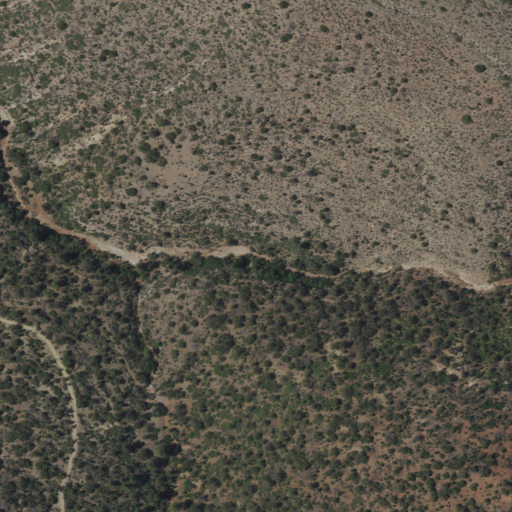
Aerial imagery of valley in New Mexico named Arcente Canyon containing evergreen forest and shrub